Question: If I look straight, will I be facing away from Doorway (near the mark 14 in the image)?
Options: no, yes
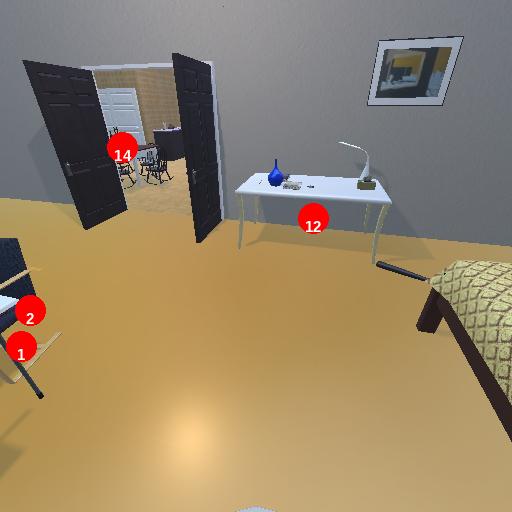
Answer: no